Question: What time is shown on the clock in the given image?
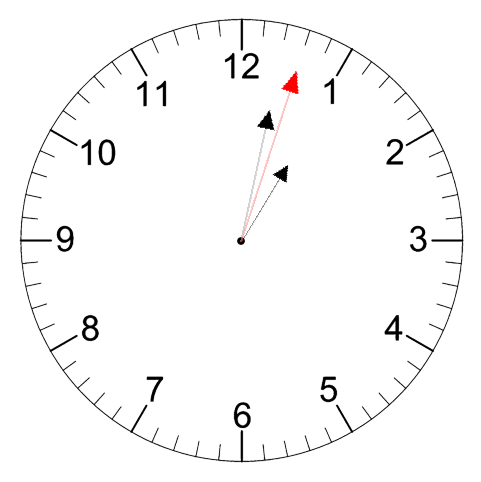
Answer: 01:02:03